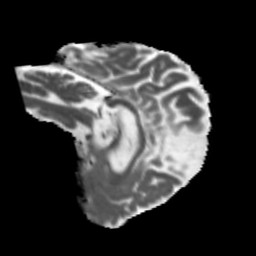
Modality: MD
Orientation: sagittal
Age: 69
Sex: female
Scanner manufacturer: siemens
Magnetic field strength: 3 T
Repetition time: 5.47 s
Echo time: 0.0854 s